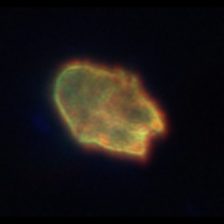
Taxon: Akashiwo
Group: Dinoflagellates